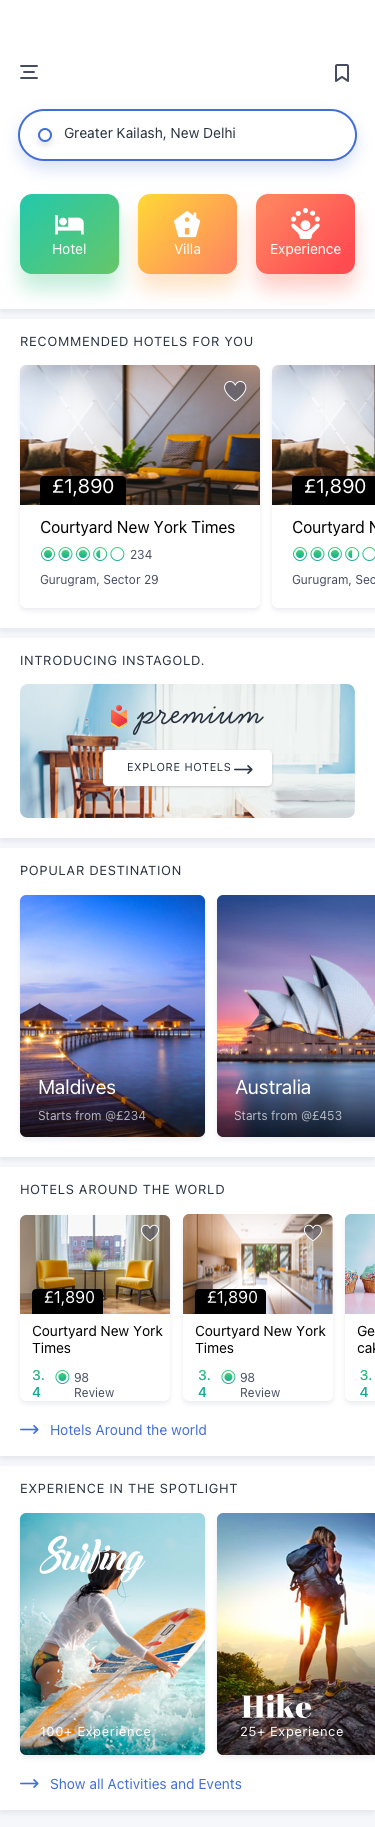
Text in this UI design:

Hotel
Villa
Experience
Townhouse
Hotels Around the world
Hotels Around the world
£1,890
98 Review
3.4
Courtyard New York Times
3.4
German chocolate cake
98 Review
3.4
£1,890
Courtyard New York Times
Introducing Instagold.

premium
EXPLORE Hotels
Greater Kailash, New Delhi
Popular Destination
Maldives
Starts from @£234
Australia
Starts from @£453
Starts from @£234
Recommended Hotels for you
Show all Activities and Events
Experience In the Spotlight
100+ Experience
25+ Experience
Starts from @£234